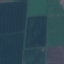
Land use / land cover: AnnualCrop